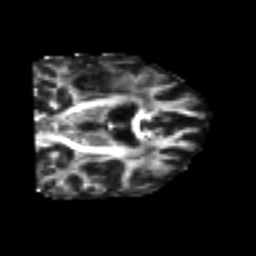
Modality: FA
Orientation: coronal
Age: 50
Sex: female
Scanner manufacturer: siemens
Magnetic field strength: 3 T
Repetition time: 4.999 s
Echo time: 0.07946 s